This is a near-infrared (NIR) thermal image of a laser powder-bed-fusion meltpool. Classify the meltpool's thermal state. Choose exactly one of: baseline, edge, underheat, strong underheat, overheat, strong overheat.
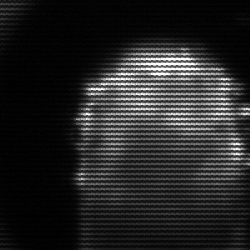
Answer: baseline